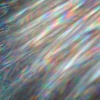
Label: sunburn